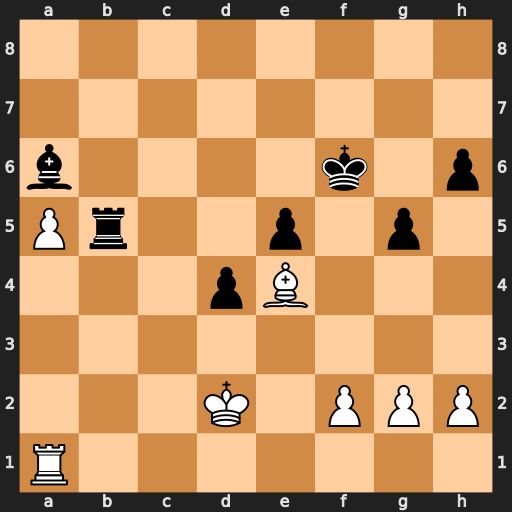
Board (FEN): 8/8/b4k1p/Pr2p1p1/3pB3/8/3K1PPP/R7
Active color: w
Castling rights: -
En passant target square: -
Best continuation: Bd3 Rb2+ Kc1 Bxd3 Kxb2